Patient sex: M
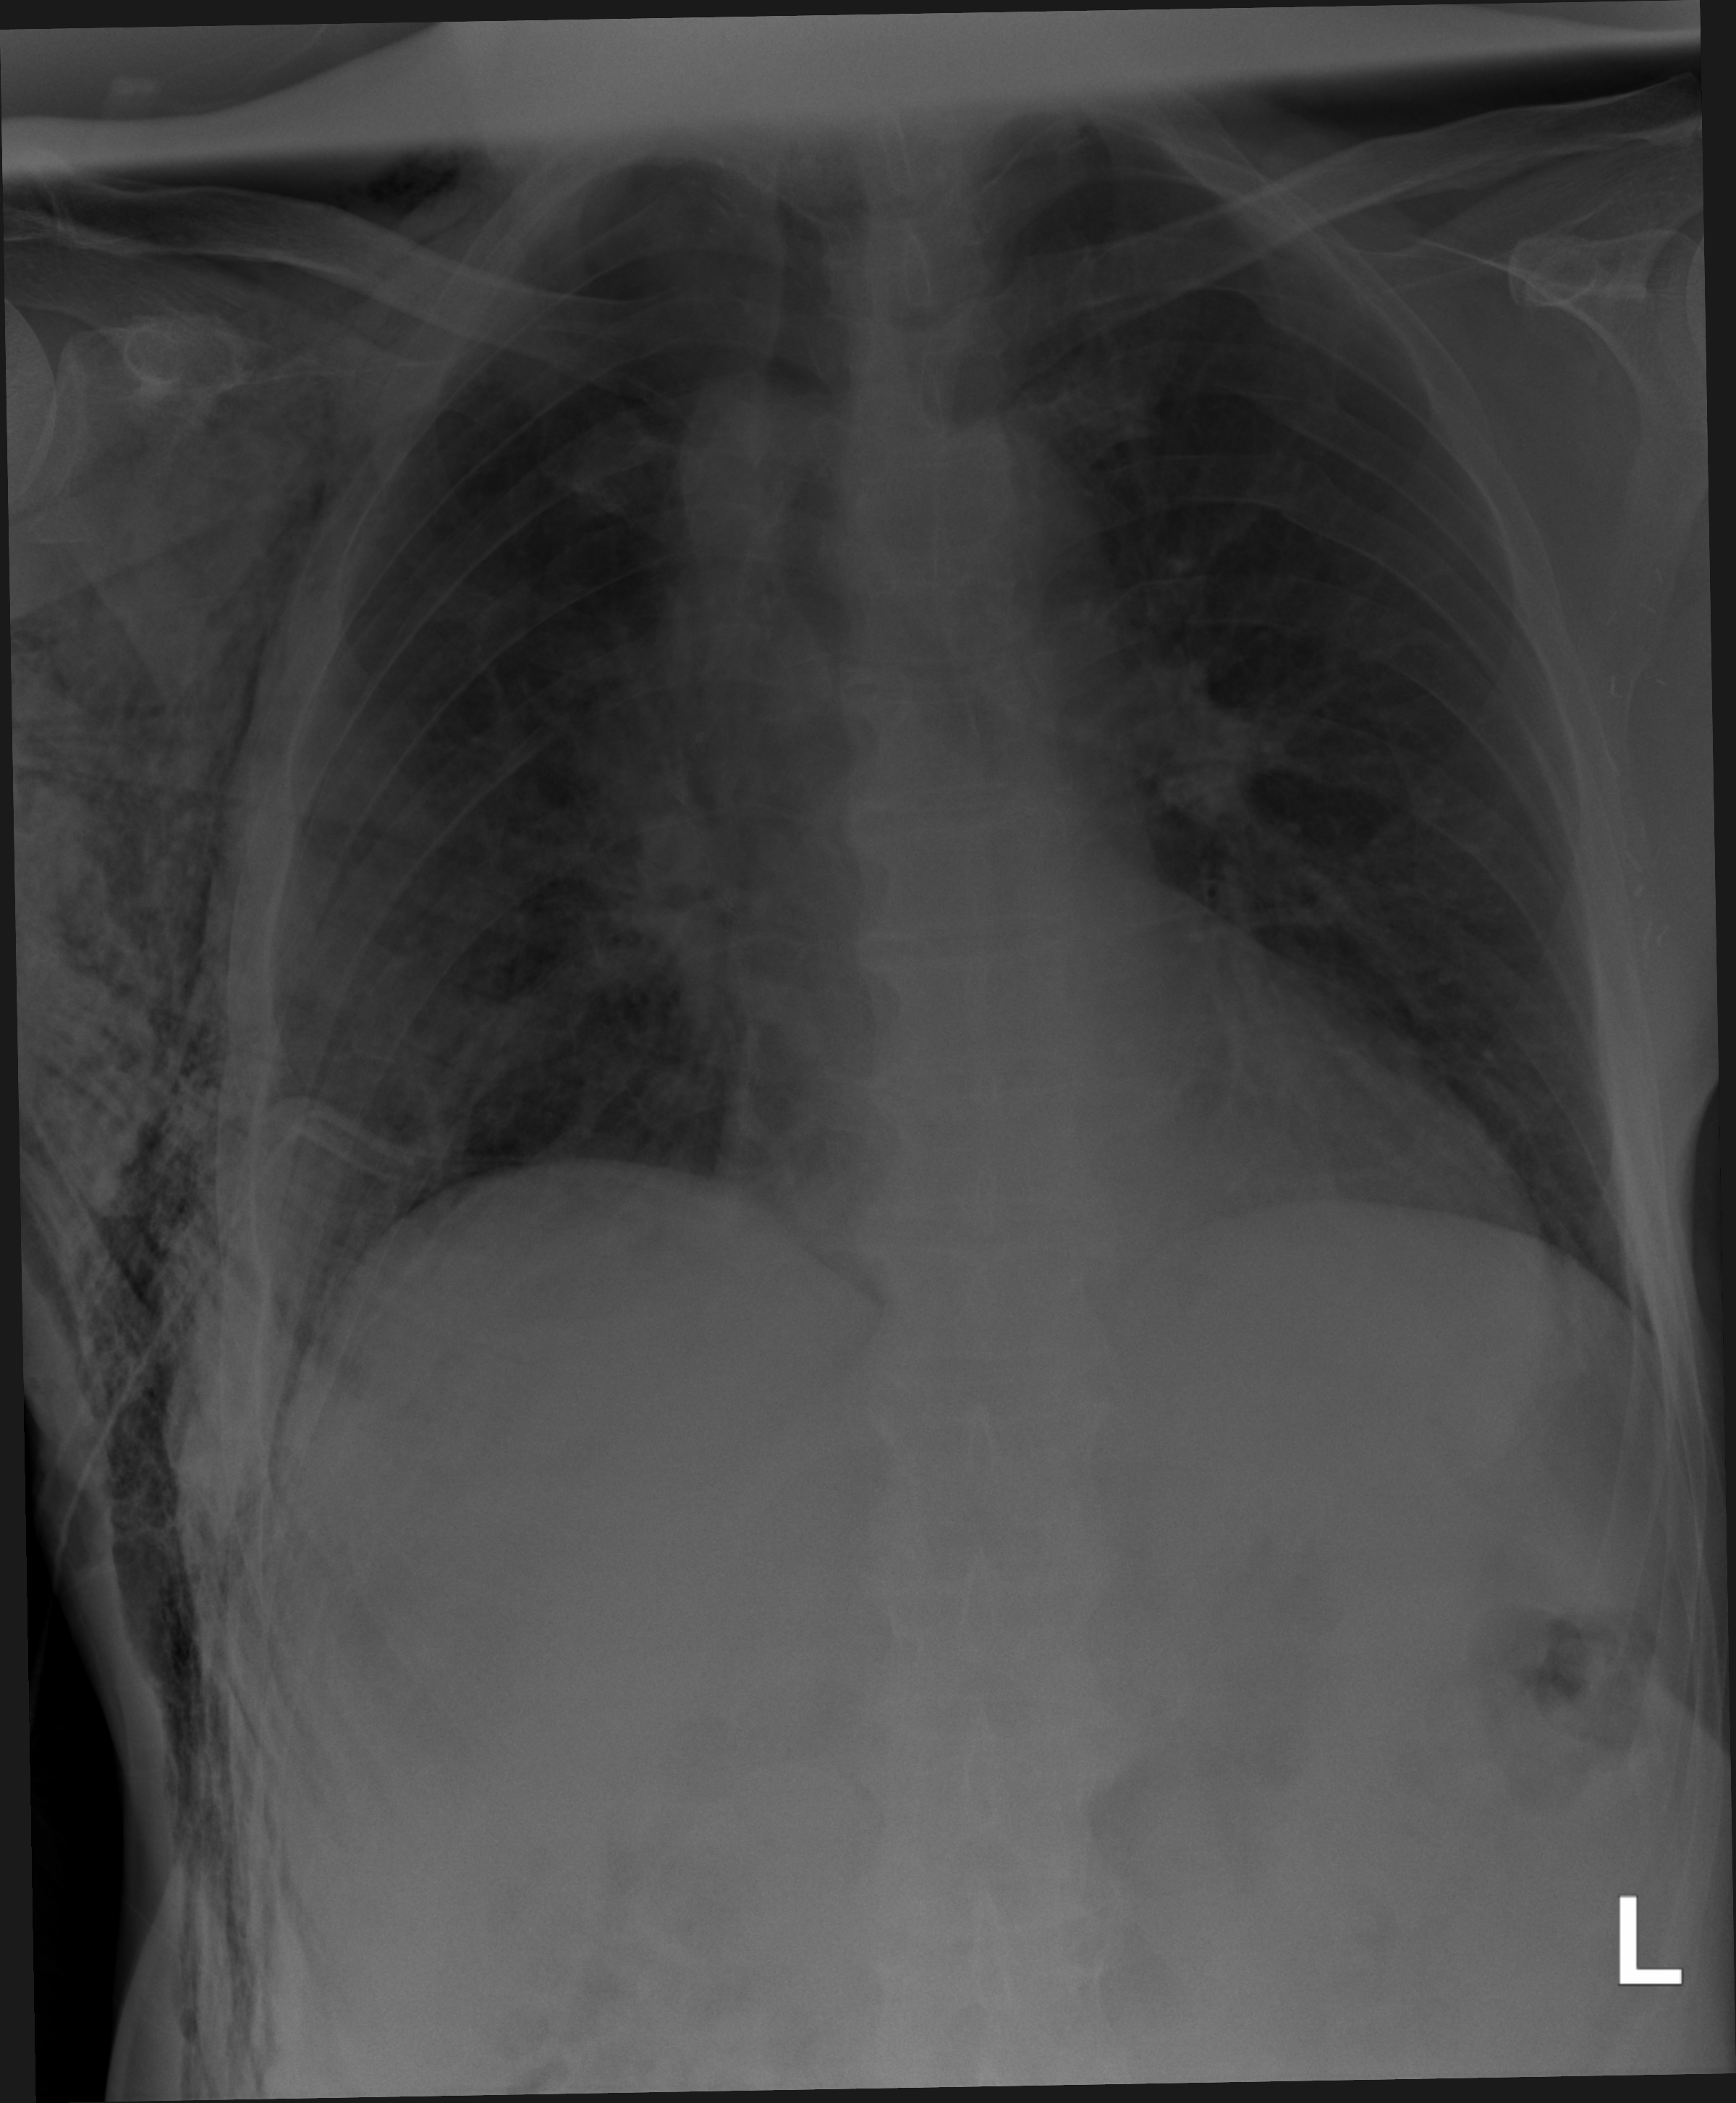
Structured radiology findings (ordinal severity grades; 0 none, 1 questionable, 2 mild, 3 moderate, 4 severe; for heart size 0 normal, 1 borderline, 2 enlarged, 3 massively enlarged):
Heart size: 0
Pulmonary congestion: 0
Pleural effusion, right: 0
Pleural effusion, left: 0
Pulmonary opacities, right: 0
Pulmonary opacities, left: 0
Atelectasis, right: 2
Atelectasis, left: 0